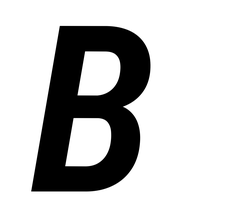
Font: Roboto-Italic_Condensed_SemiBold_Italic